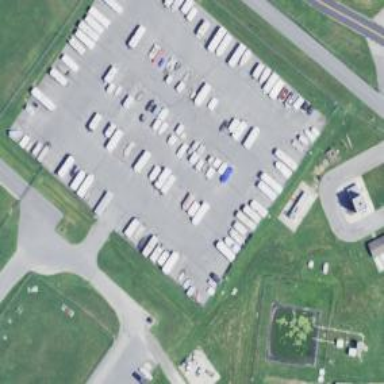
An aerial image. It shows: RV storage facility.